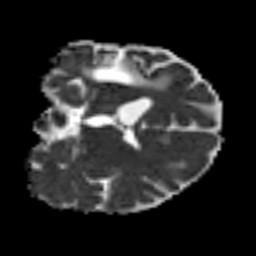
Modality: MD
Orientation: coronal
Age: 39
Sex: female
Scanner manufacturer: siemens
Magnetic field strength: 3 T
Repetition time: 7.3 s
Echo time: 0.087 s